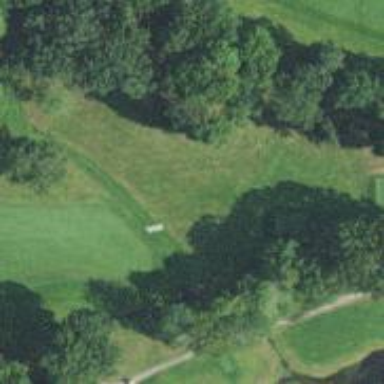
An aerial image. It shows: Service road used as golf cart path.